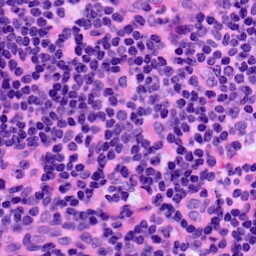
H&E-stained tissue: LymphNode